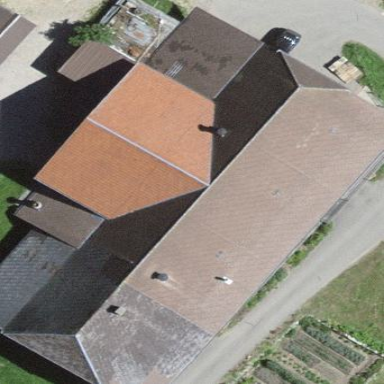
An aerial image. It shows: Farm building.